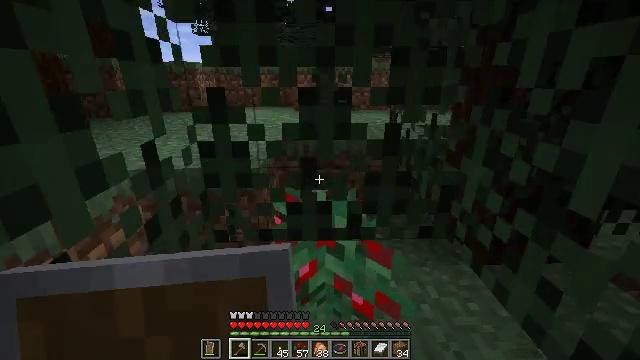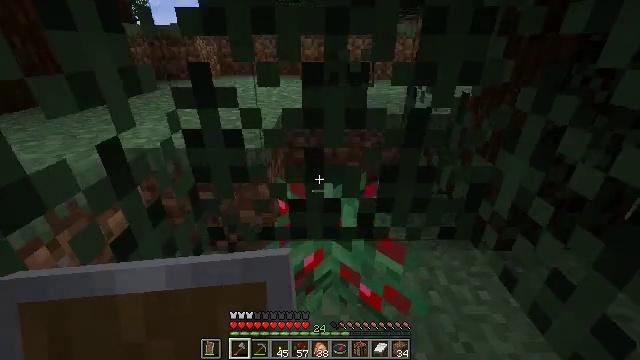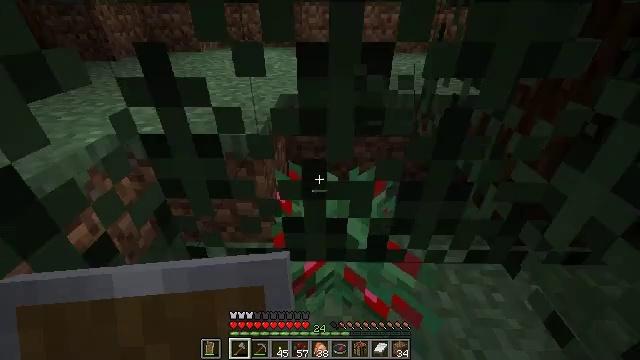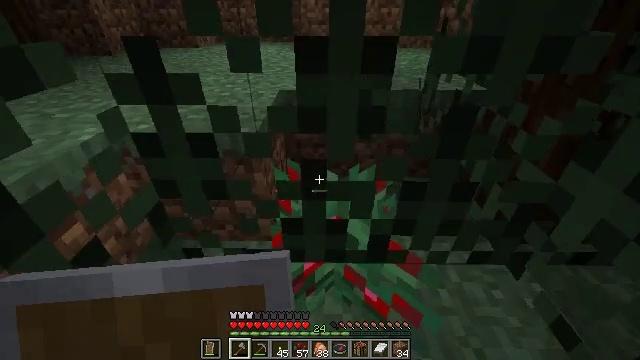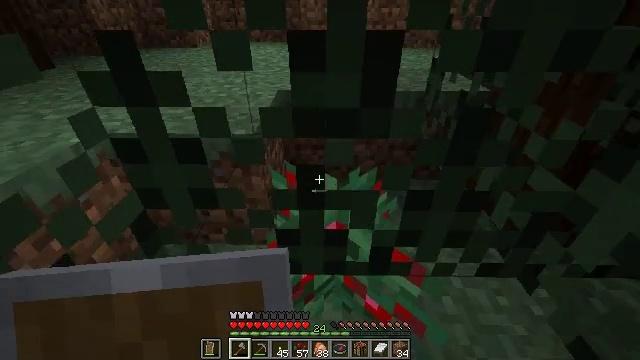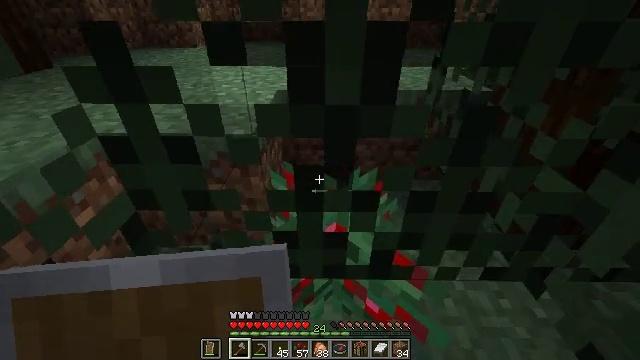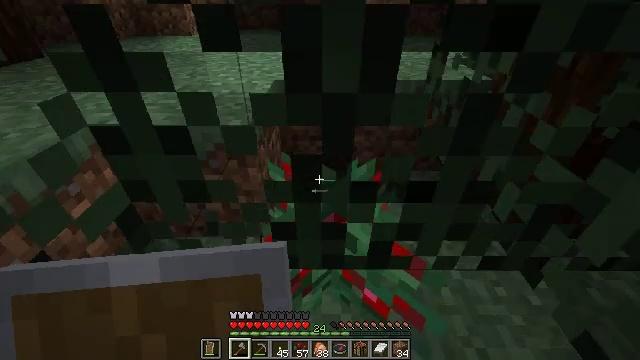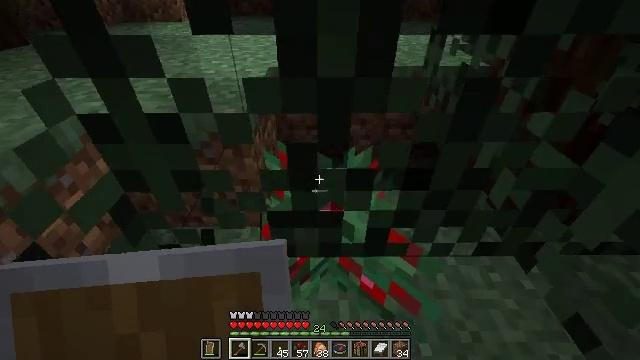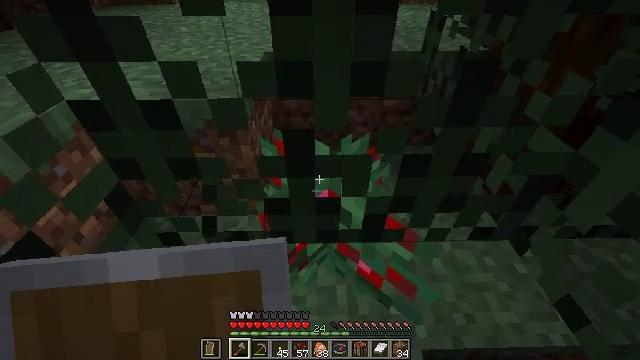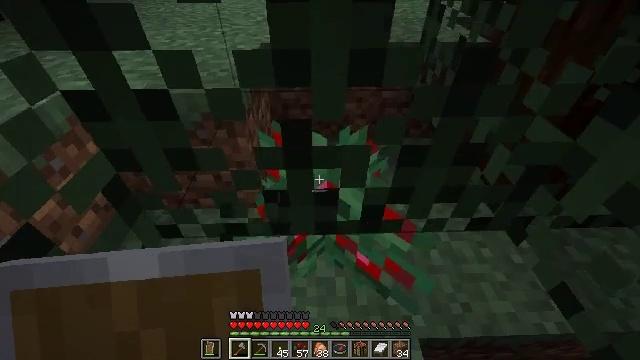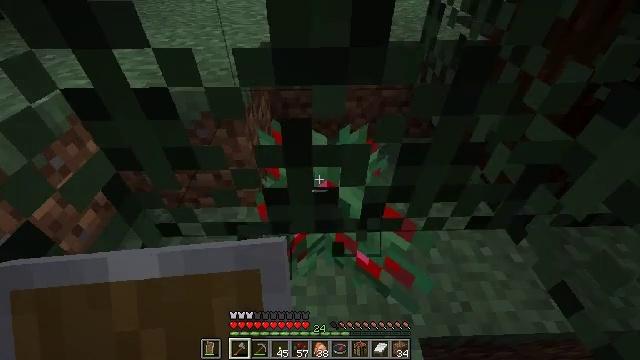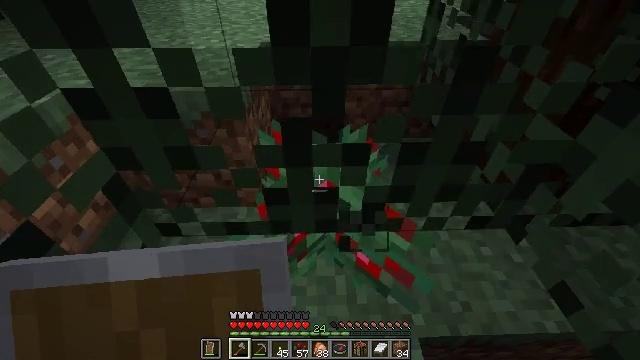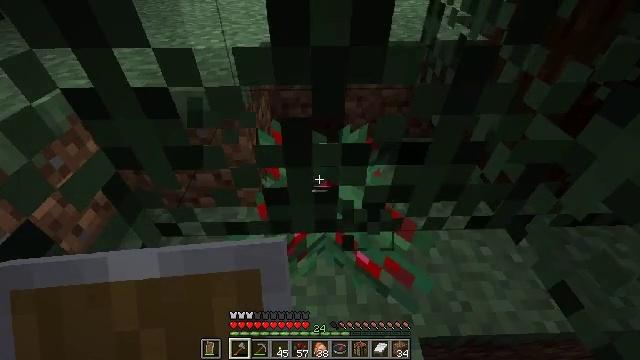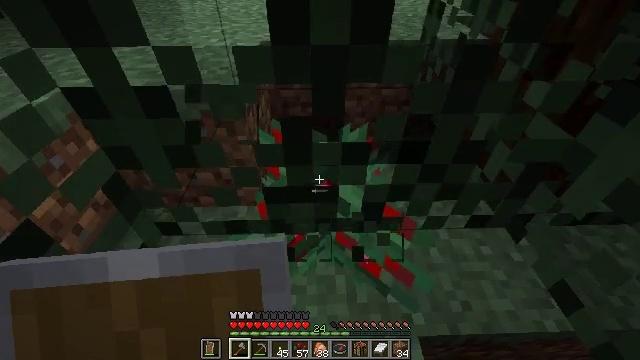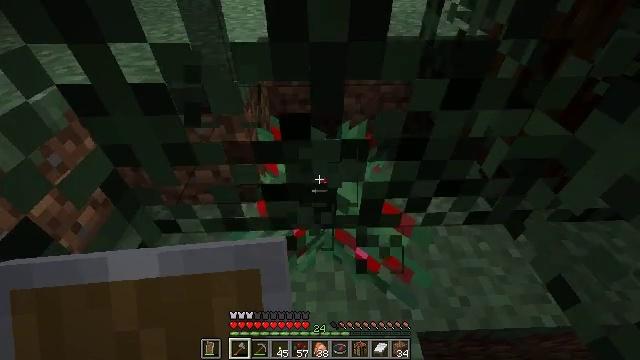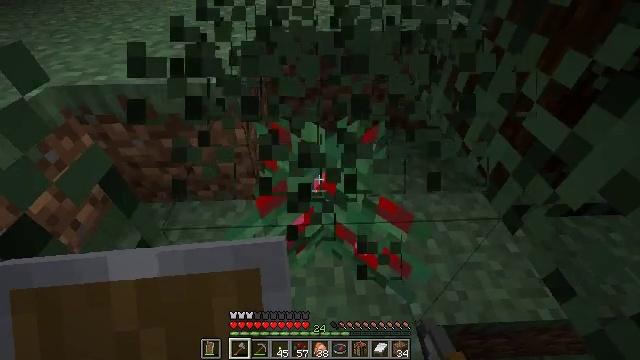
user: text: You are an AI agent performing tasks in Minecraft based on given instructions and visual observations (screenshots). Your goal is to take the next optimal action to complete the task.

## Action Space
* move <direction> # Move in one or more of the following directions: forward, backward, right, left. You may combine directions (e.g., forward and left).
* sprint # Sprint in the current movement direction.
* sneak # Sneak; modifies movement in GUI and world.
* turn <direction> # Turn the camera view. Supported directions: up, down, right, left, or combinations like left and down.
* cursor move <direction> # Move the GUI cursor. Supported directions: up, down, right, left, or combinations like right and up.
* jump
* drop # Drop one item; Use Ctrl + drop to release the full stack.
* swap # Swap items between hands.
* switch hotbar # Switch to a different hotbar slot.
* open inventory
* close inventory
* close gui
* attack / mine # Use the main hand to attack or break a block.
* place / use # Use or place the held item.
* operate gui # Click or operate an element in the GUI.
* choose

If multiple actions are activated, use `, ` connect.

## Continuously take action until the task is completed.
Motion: motion action
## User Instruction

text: Break the spruce leaves to clear the area.
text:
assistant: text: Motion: move forward, turn left and down
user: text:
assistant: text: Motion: turn left and down
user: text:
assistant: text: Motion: no_op
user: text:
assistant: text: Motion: attack / mine
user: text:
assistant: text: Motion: attack / mine
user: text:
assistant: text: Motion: turn down, attack / mine
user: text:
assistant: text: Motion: turn down, attack / mine
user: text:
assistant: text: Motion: turn down
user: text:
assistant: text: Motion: turn down
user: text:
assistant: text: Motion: attack / mine
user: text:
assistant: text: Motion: attack / mine
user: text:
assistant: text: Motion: attack / mine
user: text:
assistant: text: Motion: attack / mine
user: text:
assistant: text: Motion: attack / mine
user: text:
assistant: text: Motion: attack / mine
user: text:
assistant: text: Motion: attack / mine
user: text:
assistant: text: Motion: attack / mine
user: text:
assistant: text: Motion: attack / mine
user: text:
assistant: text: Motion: attack / mine
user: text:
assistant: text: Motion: attack / mine